Aerial crown-view tile of a tropical tree (Barro Colorado Island, Panama), acquired 20250317:
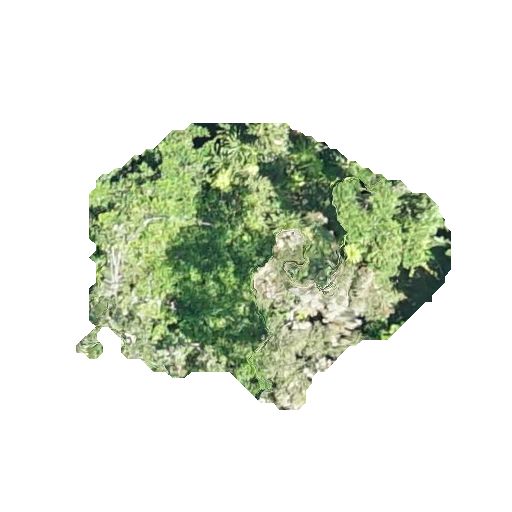
Species: Cecropia insignis
GBIF accepted scientific name: Cecropia insignis
Crown area: 108.811 m²